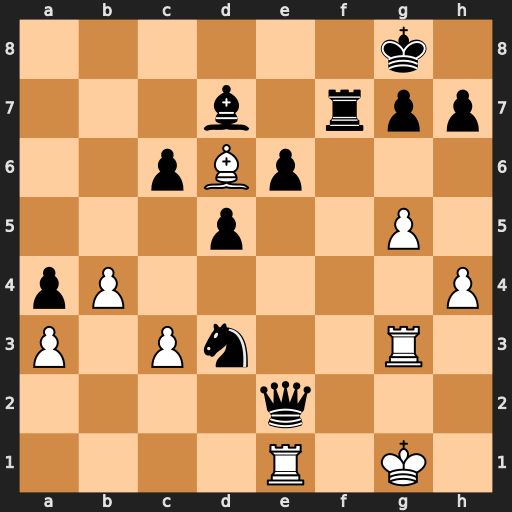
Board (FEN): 6k1/3b1rpp/2pBp3/3p2P1/pP5P/P1Pn2R1/4q3/4R1K1
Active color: w
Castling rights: -
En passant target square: -
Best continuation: Rxe2